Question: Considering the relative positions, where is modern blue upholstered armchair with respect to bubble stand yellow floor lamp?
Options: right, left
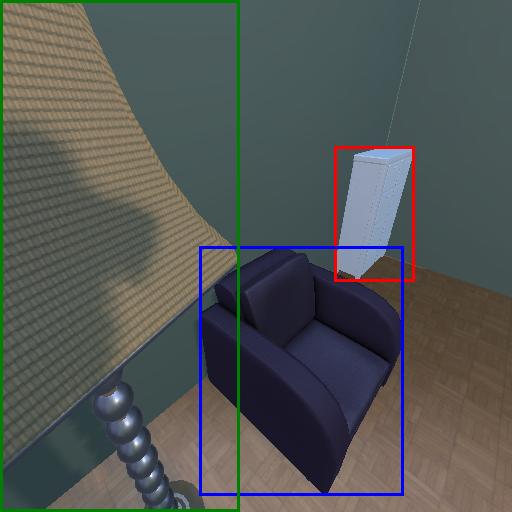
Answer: right